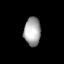
Tissue: lung
Cell type: Epithelial cells
Senescence score: 0.2032
Nuclear area (px): 464
Mean DAPI intensity: 166.3125